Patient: sex M, age 32
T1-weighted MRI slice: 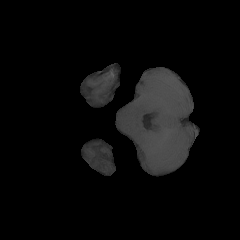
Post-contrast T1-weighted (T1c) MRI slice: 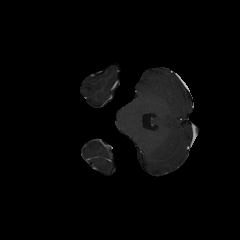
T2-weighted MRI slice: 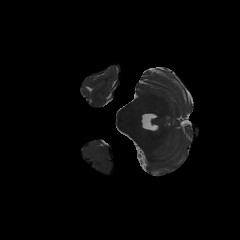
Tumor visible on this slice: no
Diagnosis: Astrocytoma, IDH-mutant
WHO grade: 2